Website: bh-photo
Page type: payment
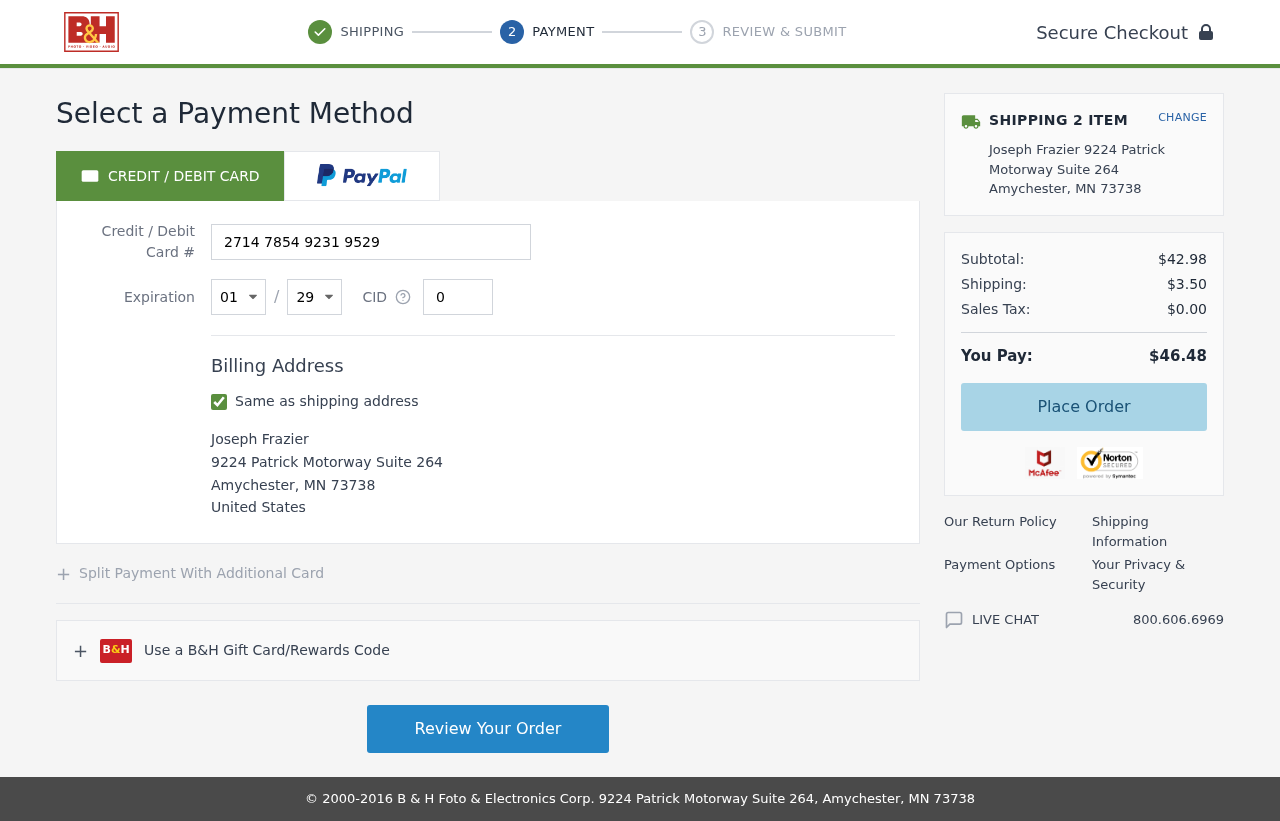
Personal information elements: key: PII_CARD_CVV
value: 054
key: PII_CARD_EXPIRY_MONTH
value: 01
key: PII_CARD_EXPIRY_YEAR
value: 29
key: PII_CARD_NUMBER
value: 2714 7854 9231 9529
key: PII_CITY
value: Amychester
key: PII_COUNTRY
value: United States
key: PII_FULLNAME
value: Joseph Frazier
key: PII_POSTCODE
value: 73738
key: PII_STATE_ABBR
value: MN
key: PII_STREET
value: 9224 Patrick Motorway Suite 264
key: PII_FULLNAME2
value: Joseph Frazier
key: PII_STREET2
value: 9224 Patrick Motorway Suite 264
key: PII_CITY2
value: Amychester
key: PII_STATE_ABBR2
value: MN
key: PII_POSTCODE2
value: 73738
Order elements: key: ORDER_NUM_ITEMS
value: SHIPPING 2 ITEM
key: ORDER_SUBTOTAL
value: $42.98
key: ORDER_SHIPPING_COST
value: $3.50
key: ORDER_TAX
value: $0.00
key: ORDER_TOTAL
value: $46.48